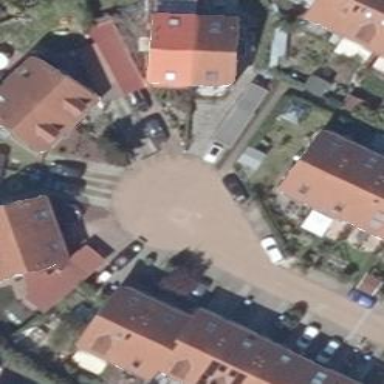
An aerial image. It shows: Oval-shaped turning circle on the road.